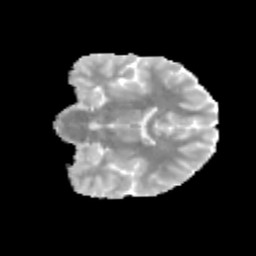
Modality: MD
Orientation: coronal
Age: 13
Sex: male
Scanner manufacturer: siemens
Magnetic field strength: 3 T
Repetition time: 3.8 s
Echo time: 0.07 s